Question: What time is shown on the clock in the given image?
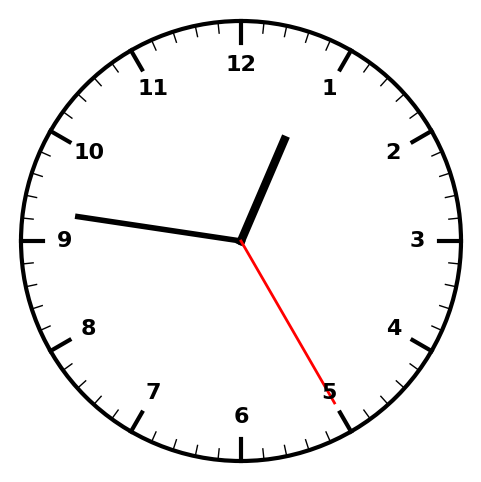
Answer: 12:46:25